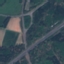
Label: Highway